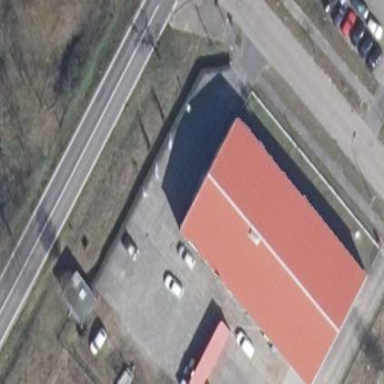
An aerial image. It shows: Retail building.